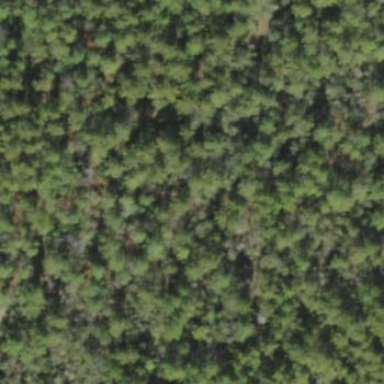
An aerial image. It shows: Woodland with needle-leaved trees.